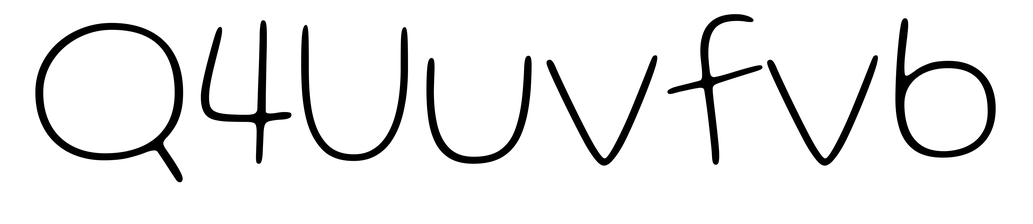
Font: Gluten_Thin